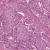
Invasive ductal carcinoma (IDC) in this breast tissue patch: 1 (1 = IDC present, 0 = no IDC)